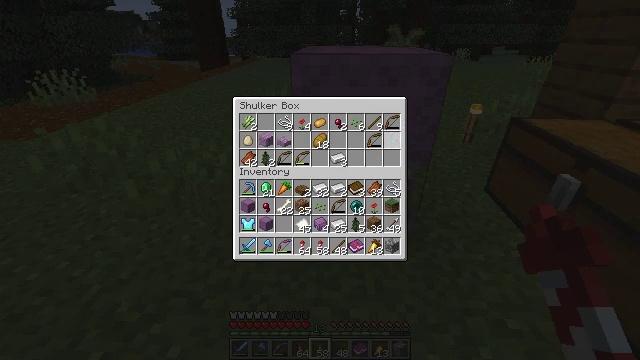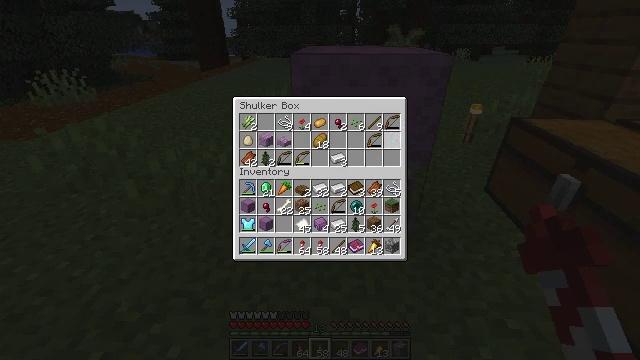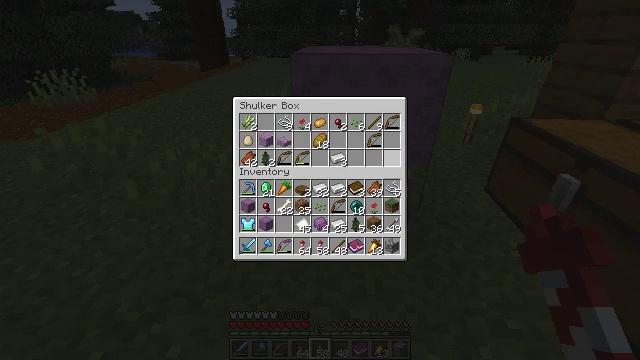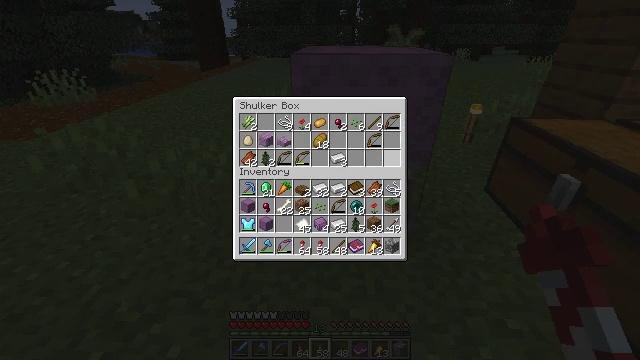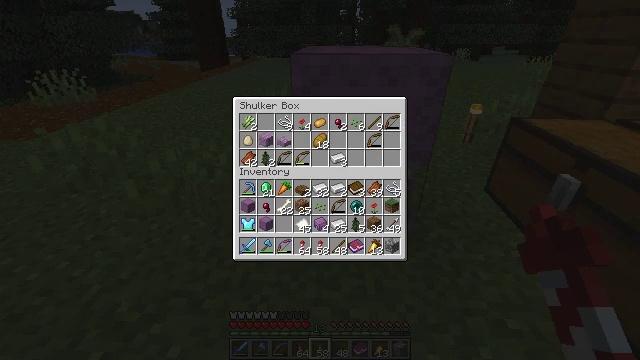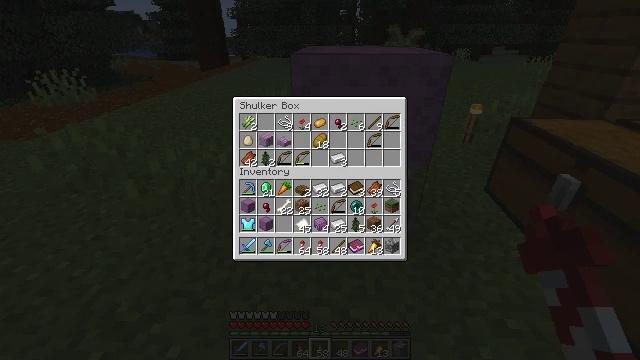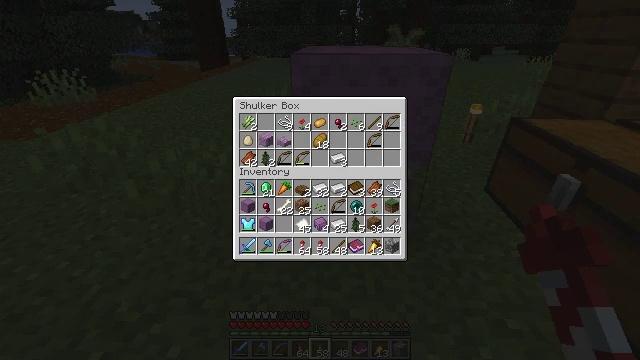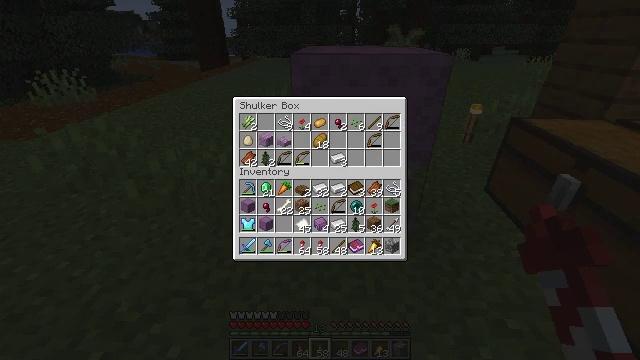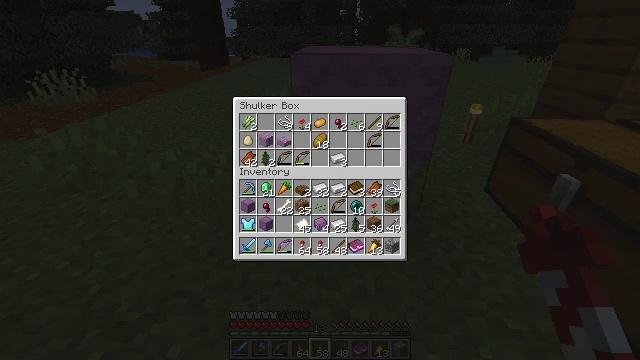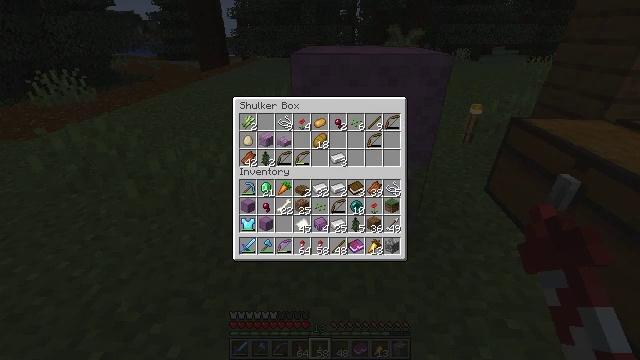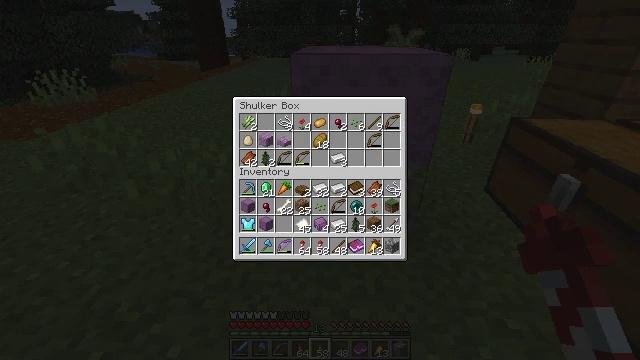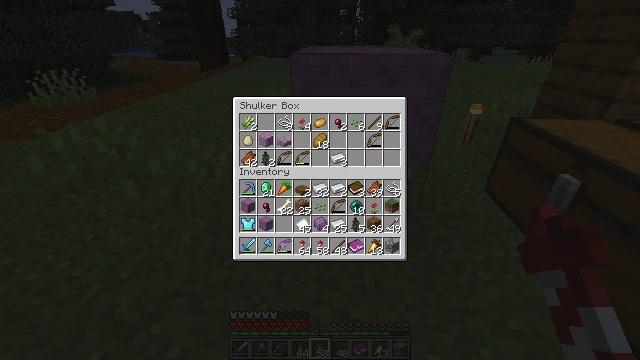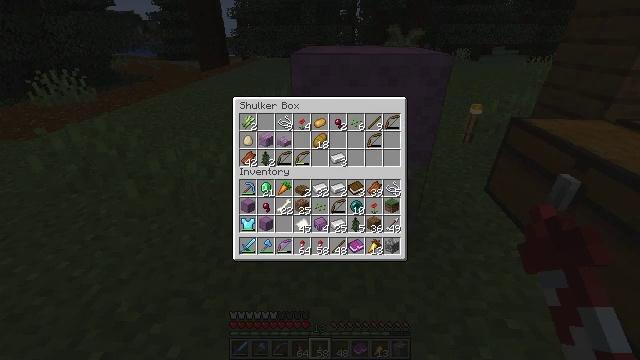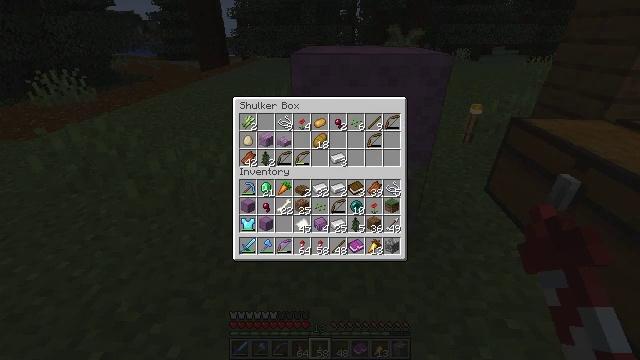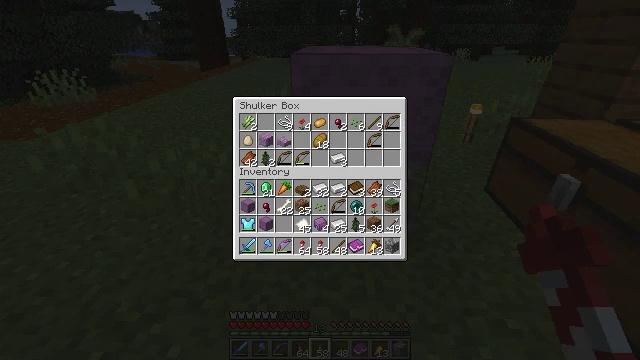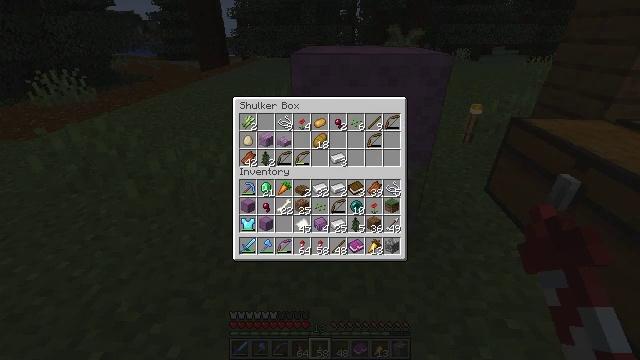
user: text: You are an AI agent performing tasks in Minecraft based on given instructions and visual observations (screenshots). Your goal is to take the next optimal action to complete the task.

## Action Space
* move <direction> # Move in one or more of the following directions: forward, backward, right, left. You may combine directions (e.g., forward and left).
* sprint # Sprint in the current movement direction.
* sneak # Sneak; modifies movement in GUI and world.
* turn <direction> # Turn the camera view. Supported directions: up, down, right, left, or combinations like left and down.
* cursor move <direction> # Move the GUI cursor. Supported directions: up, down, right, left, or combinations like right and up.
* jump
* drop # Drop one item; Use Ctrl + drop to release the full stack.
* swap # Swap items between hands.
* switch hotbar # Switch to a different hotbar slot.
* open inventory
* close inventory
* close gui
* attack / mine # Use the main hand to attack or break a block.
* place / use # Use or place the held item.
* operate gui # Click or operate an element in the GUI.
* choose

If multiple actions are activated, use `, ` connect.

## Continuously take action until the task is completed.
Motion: motion action
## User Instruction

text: Break the yellow shulker box to collect it.
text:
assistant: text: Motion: sneak, cursor move down
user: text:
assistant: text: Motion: sneak
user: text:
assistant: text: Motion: sneak, cursor move right
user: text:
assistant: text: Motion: sneak
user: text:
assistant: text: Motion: sneak, cursor move right
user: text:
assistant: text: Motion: sneak
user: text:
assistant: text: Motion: sneak
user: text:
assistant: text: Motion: sneak
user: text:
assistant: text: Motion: sneak
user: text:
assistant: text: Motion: sneak
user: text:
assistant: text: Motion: sneak
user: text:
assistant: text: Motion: sneak
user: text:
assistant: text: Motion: sneak
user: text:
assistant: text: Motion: sneak, cursor move left
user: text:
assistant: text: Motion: sneak, cursor move left
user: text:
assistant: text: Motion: sneak, cursor move left
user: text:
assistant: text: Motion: sneak, cursor move left
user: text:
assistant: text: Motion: sneak
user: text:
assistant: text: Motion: sneak
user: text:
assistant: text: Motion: sneak
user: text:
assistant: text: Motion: cursor move up
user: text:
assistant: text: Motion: turn right and up, close gui
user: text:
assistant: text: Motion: turn right, open inventory
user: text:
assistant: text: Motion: turn right, open inventory
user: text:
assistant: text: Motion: turn right
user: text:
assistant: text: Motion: turn right
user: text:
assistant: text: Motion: turn right and down
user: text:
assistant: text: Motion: turn right
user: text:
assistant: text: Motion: no_op
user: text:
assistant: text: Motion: no_op